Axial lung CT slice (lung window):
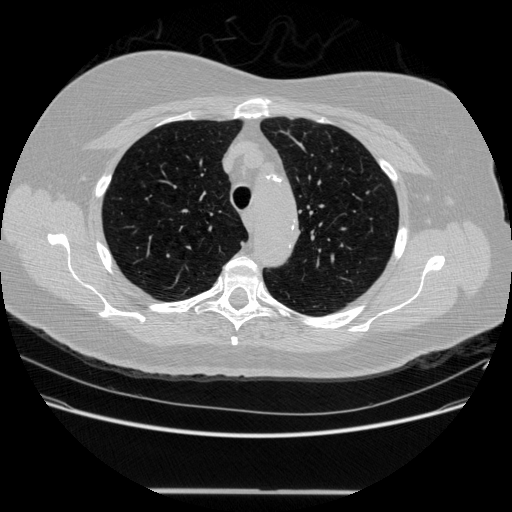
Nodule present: no